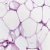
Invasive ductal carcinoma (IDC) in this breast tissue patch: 0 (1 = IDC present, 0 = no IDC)